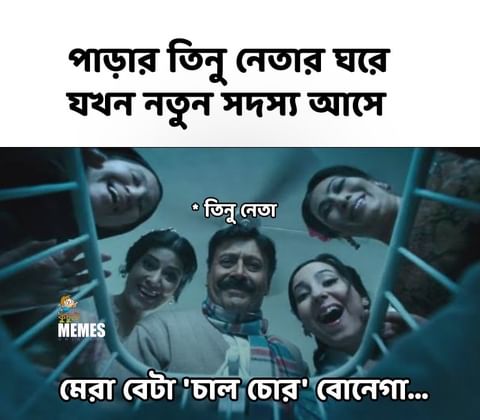
Text: পাড়ার তিনু নেতার ঘরে যখন নতুন সদস্য আসে তিনু নেতা মেরা বেটা 'চাল চোর' বোনেগা...
Label: Hate
Hate category: Political
Targeted group: Organization